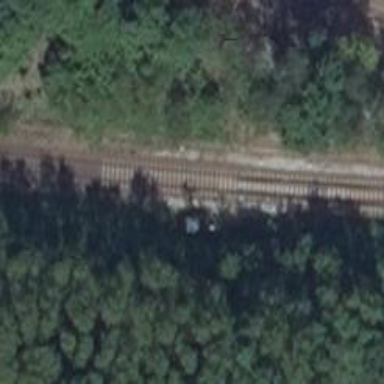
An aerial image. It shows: Railway switch.